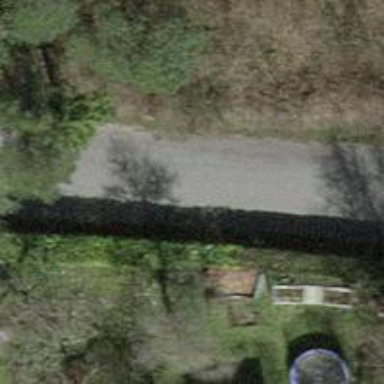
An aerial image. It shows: Hedge acting as barrier.